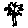
Label: tree